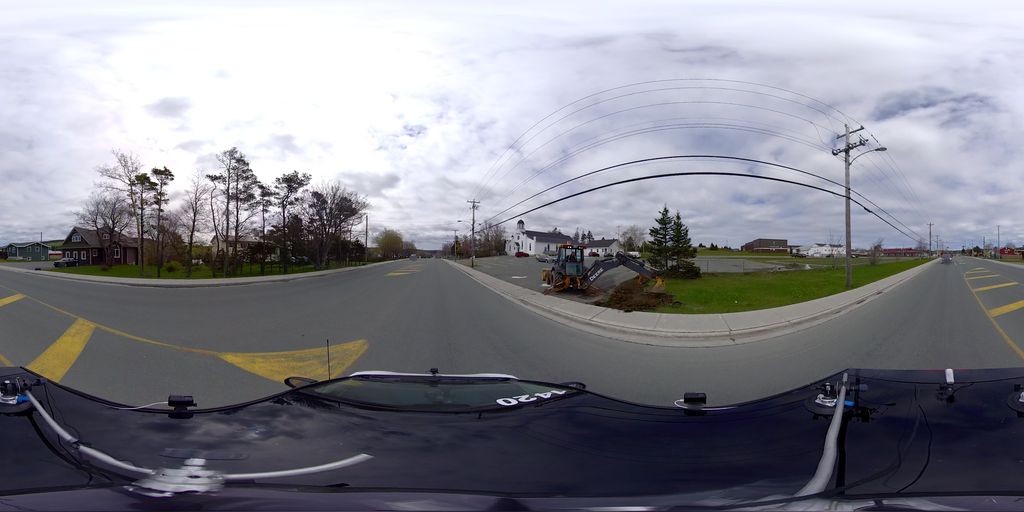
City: st_johns